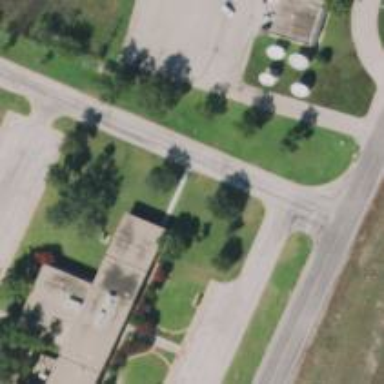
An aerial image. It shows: Government transportation office building.